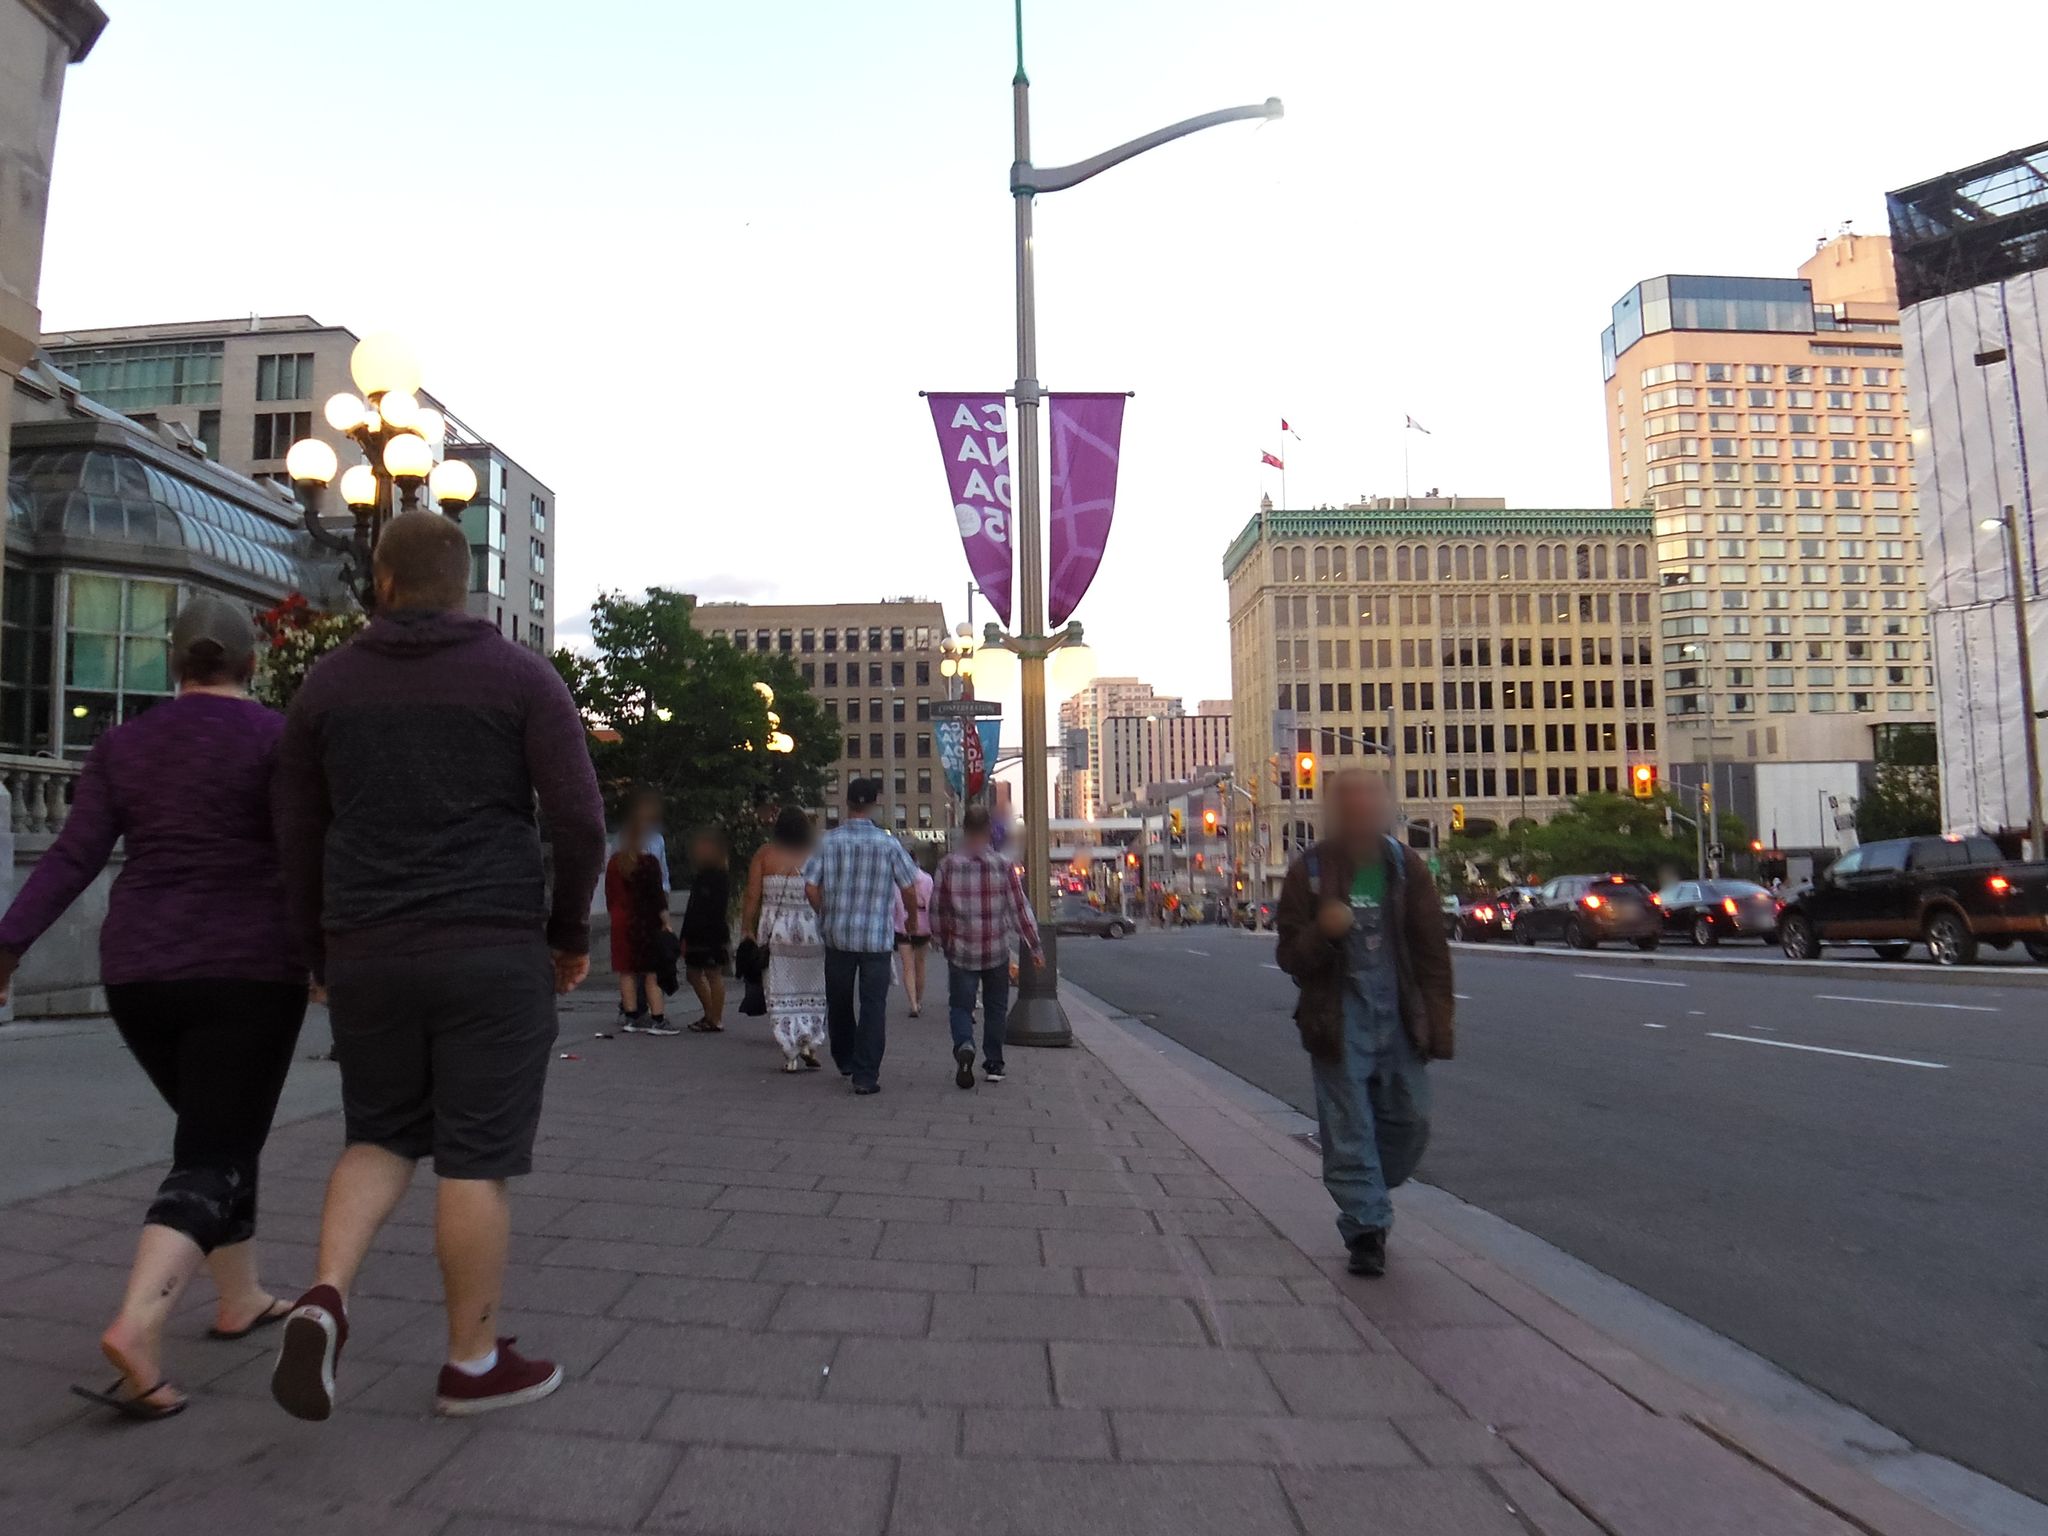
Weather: clear
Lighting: day
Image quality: good
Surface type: walking surface
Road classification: footway
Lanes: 2, 3
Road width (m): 4
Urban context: urban centre
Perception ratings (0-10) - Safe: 4.07, Lively: 8.29, Beautiful: 6.62, Boring: 1.18, Depressing: 4.35, Wealthy: 7.35